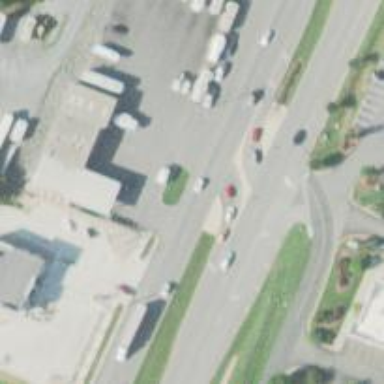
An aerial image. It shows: Trunk link highway.